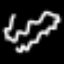
Label: squiggle